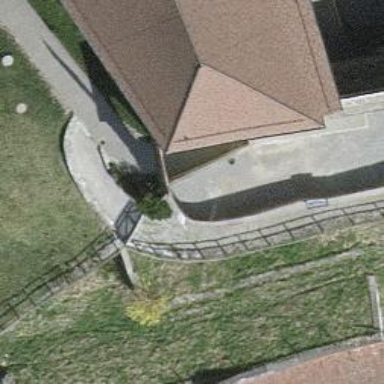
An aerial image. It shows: Retaining wall.